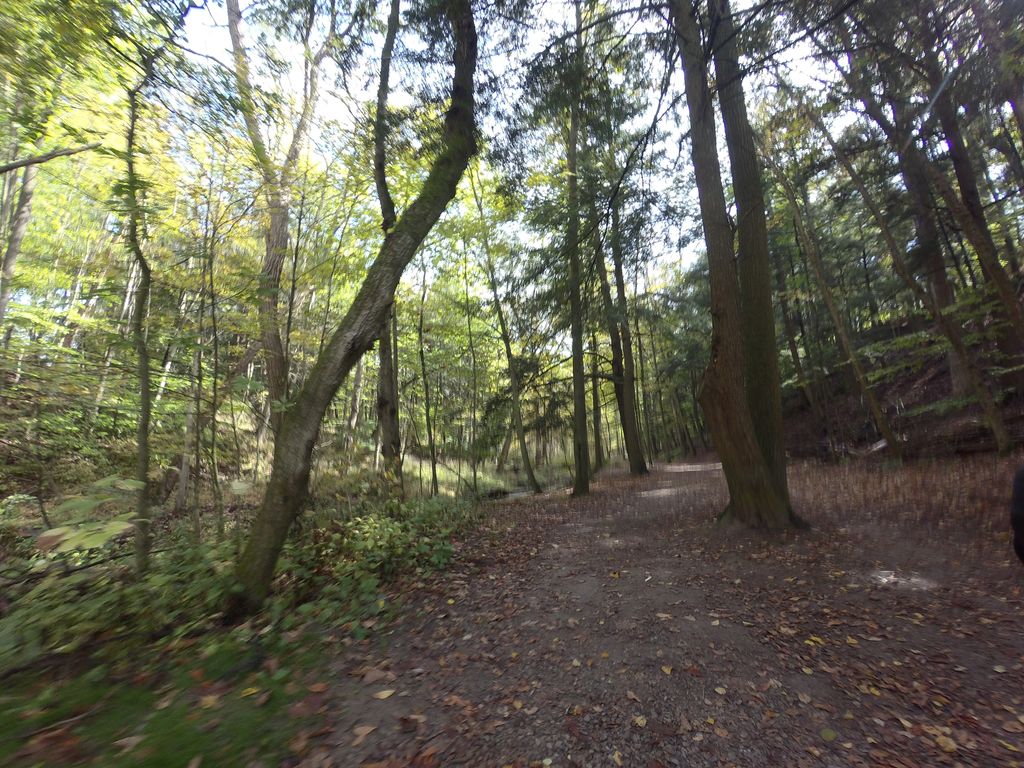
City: hamilton